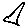
Label: triangle